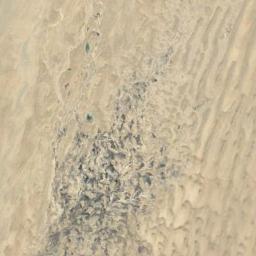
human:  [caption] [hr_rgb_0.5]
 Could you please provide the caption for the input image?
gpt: Nothing else can be seen in this desert .

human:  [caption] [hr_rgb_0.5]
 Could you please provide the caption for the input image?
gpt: The desert has yellow sand and lots of transverse sand ridges and the desert terrain is rugged .

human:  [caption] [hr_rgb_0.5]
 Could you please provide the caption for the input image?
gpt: The white desert is full of sparse plants .

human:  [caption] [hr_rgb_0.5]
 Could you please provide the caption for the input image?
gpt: This is a yellow desert with wavy stripes and some brown rocks .

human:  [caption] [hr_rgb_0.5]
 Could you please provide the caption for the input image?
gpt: A yellow desert with some black rocks .